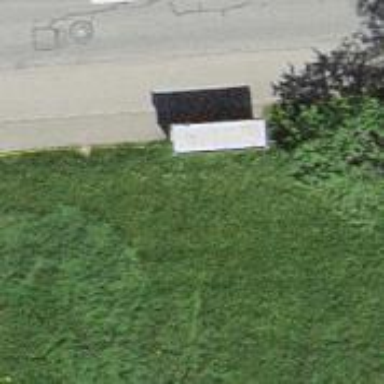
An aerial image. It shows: Post box.